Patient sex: M
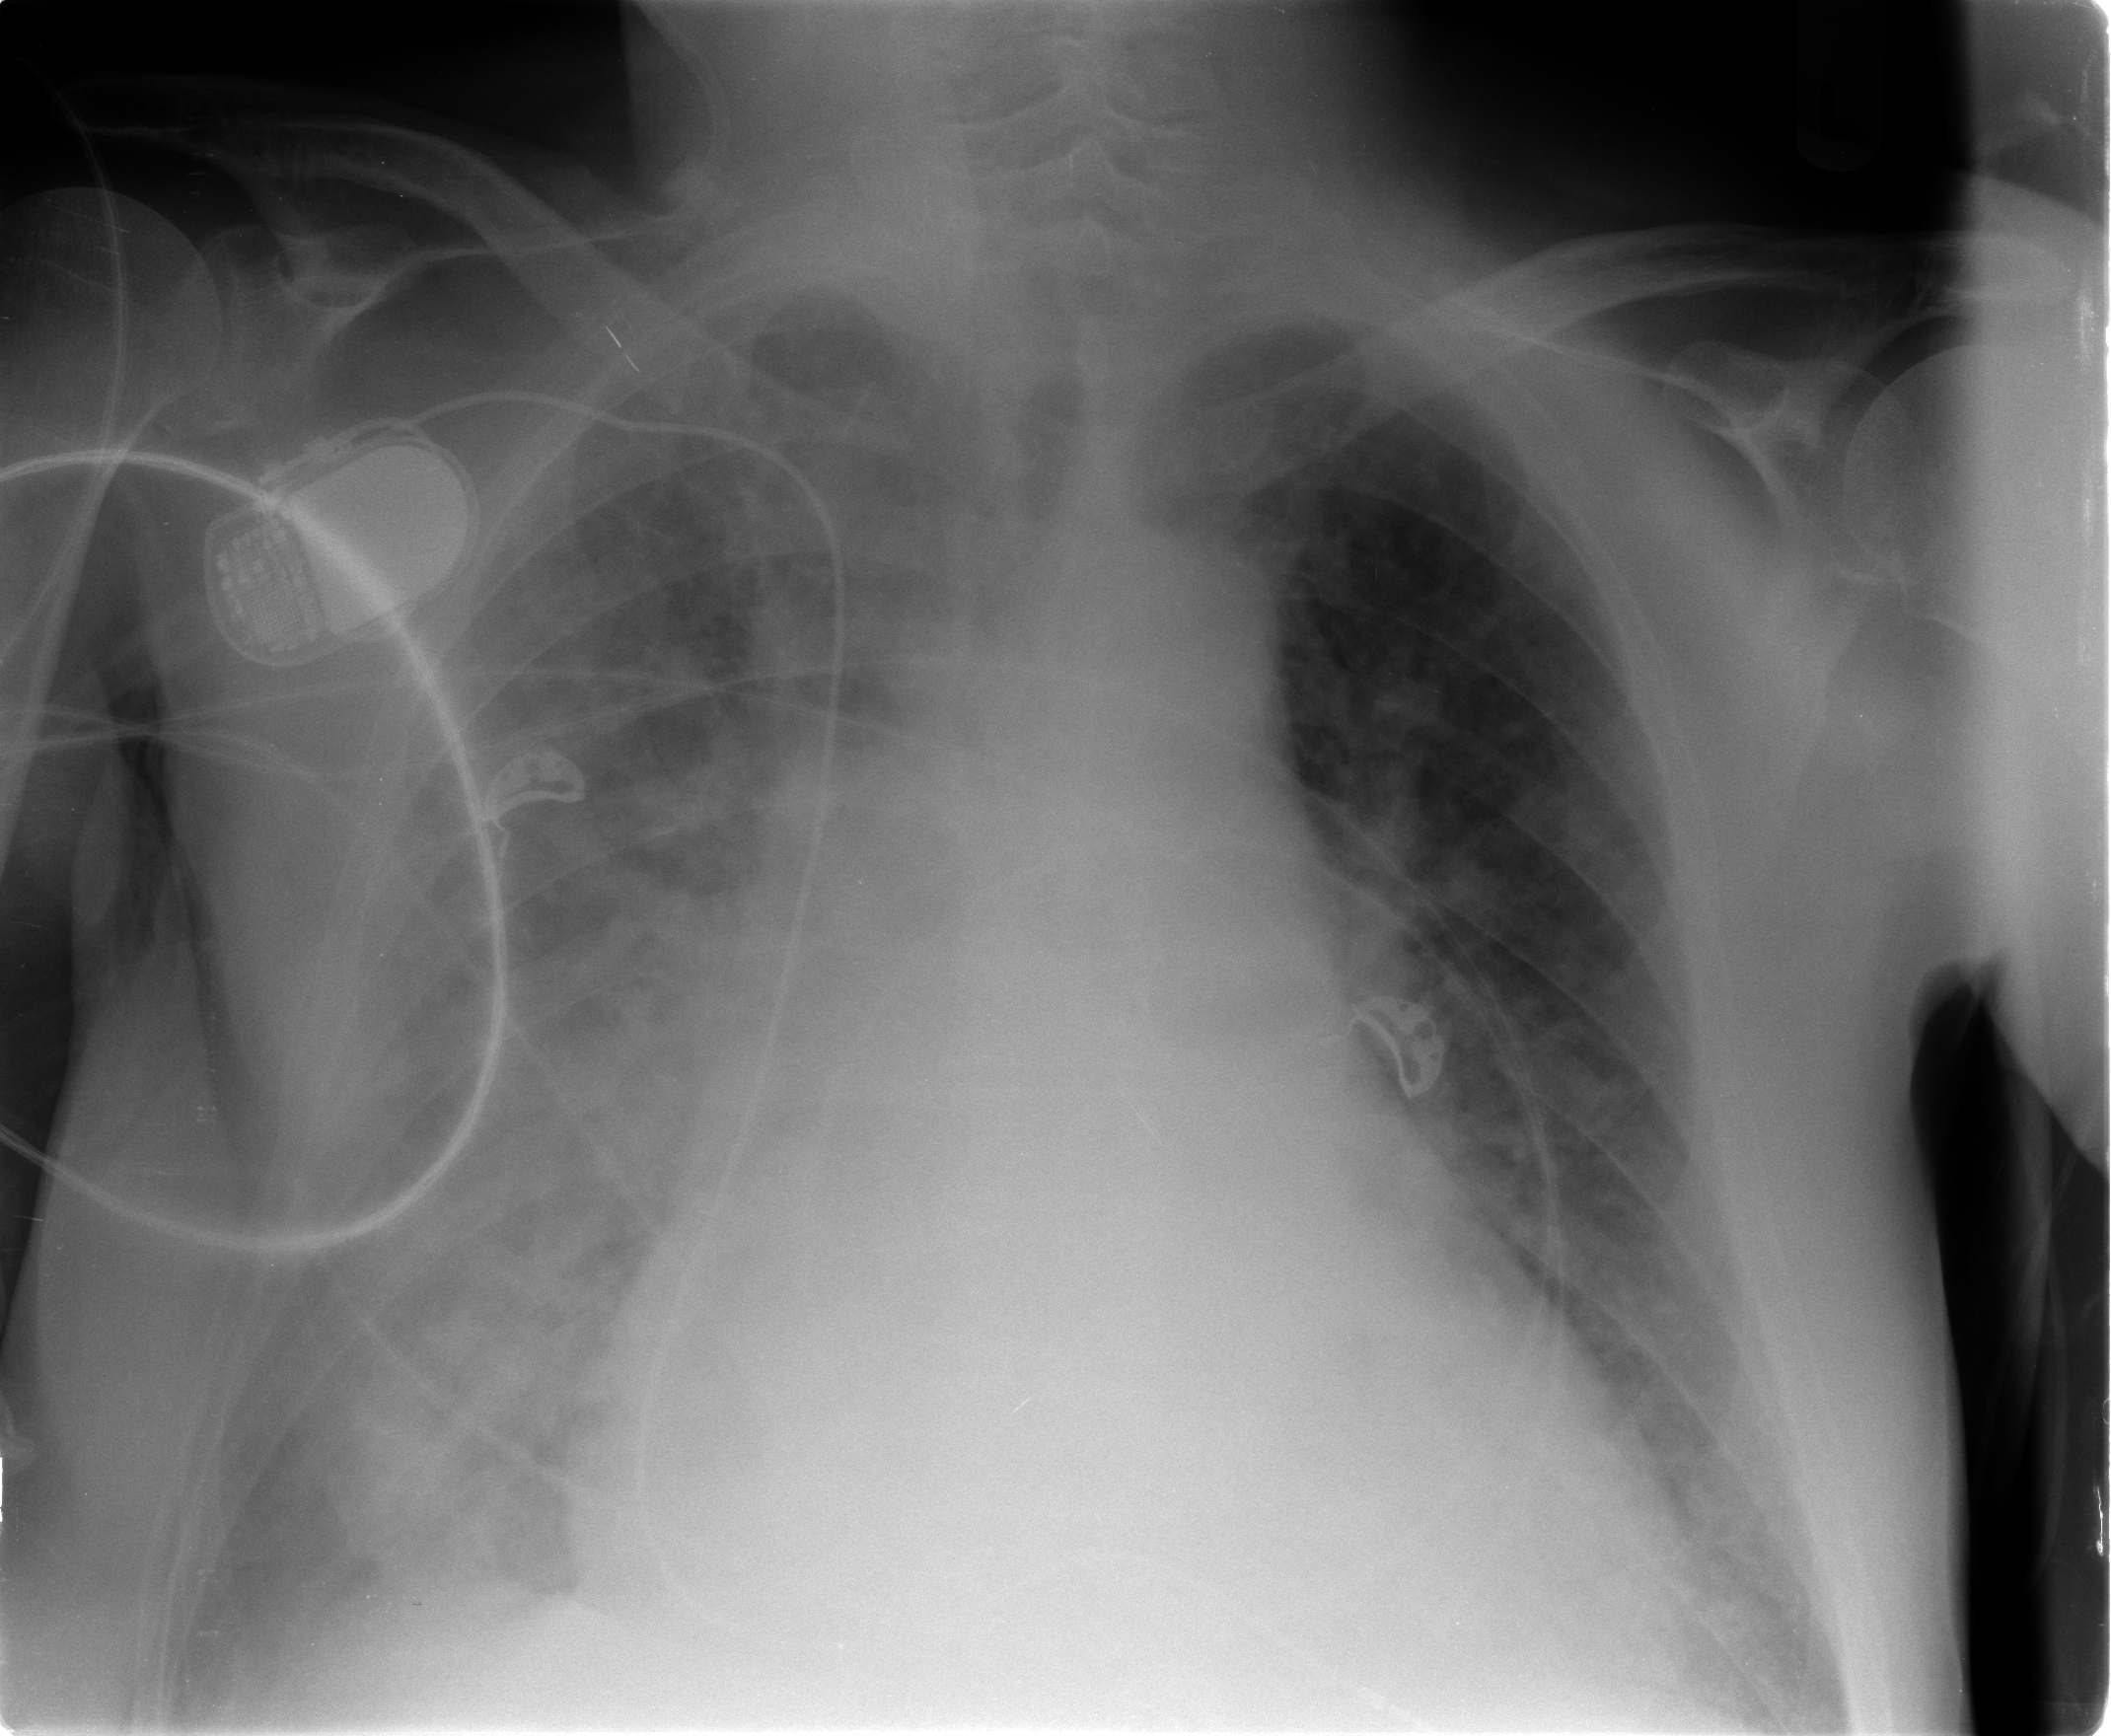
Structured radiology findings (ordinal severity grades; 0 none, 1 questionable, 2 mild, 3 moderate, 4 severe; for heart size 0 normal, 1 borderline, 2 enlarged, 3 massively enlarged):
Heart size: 3
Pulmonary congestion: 2
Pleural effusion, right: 3
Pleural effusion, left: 2
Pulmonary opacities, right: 3
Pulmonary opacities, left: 2
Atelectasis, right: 3
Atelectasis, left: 2